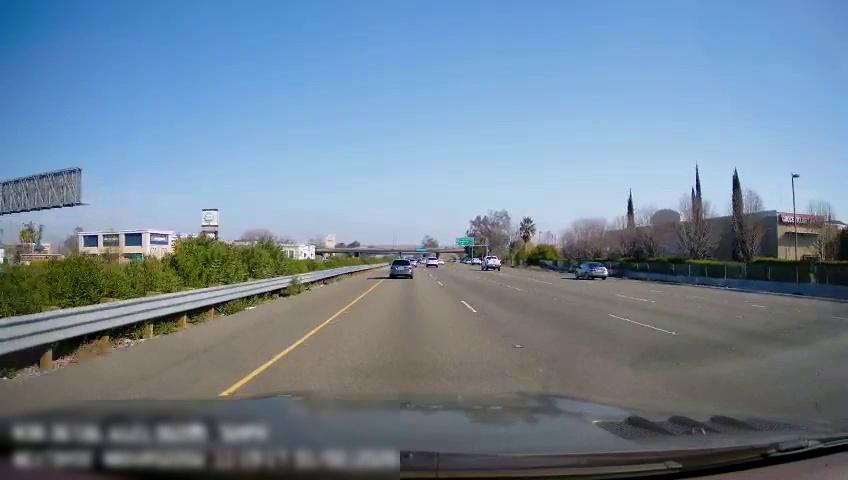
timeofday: Day
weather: Sunny
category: Drivable Space
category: Vehicles | Car
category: Vehicles | SUV
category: Vehicles | Car
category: Vehicles | Truck
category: Vehicles | Car
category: Vehicles | Car
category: Vehicles | Car
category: Lanes | Current Lane
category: Lanes | Current Lane
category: Lanes | Alternate Lane
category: Lanes | Alternate Lane
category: Lanes | Alternate Lane
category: Traffic | Lights
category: Traffic | Lights
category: Traffic | Signs
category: Traffic | Signs